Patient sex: M
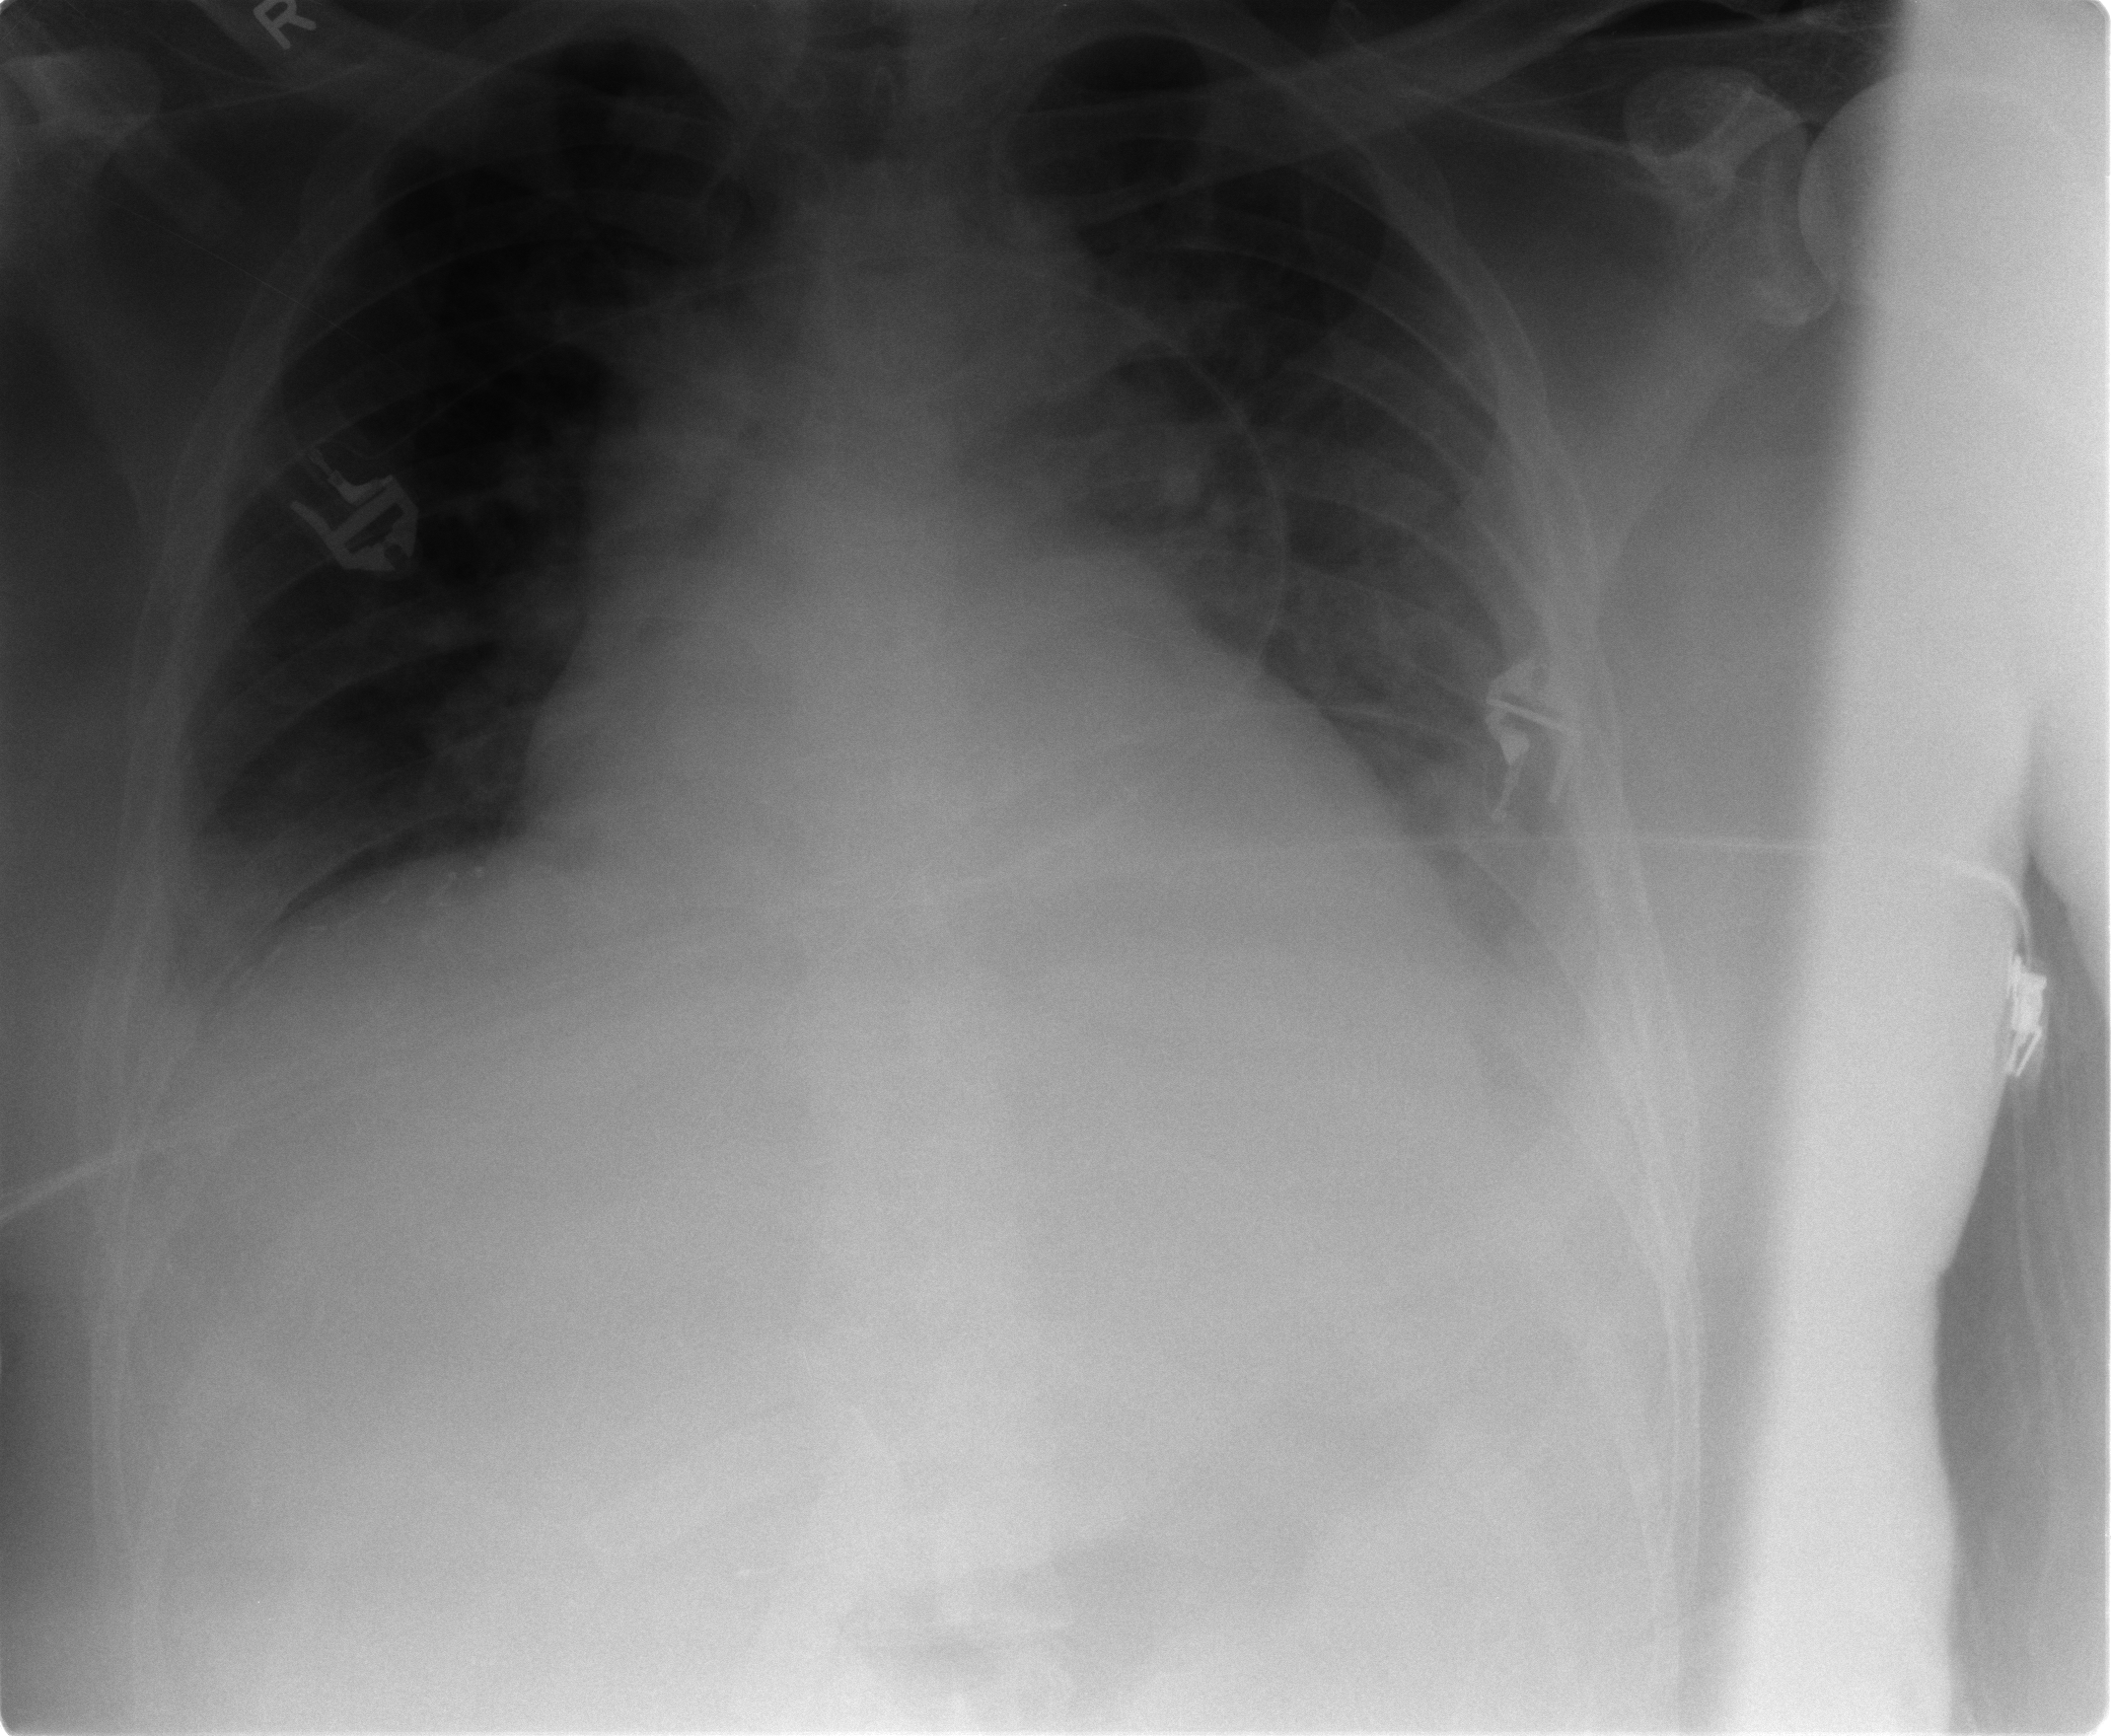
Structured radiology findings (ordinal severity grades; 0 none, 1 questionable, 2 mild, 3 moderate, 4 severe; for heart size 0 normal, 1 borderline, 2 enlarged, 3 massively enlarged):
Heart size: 2
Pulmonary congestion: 2
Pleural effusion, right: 2
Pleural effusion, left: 2
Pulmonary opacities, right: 0
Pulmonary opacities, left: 0
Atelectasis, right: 2
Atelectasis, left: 2